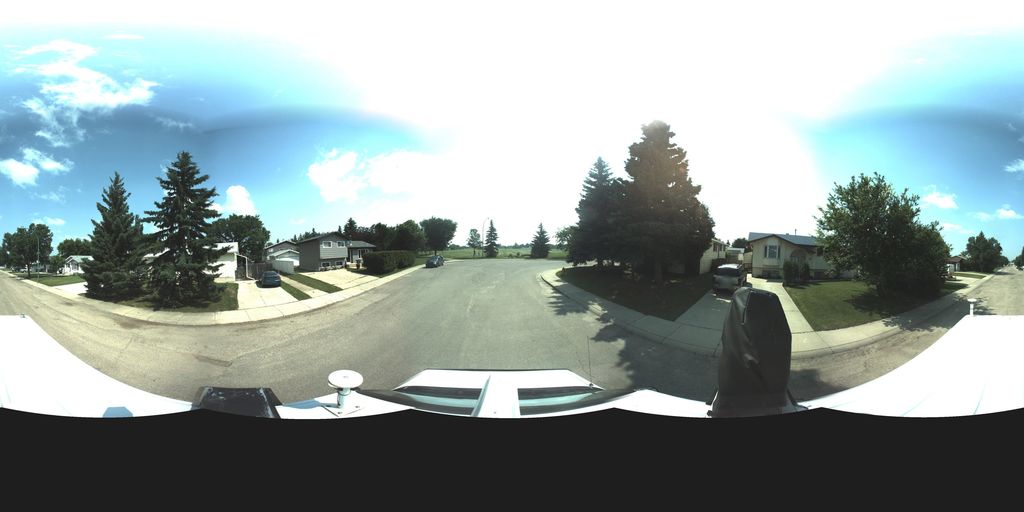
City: saskatoon